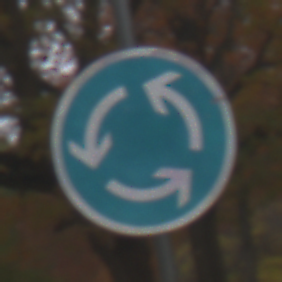
Verkehrszeichen: Kreisverkehr
Umgebung: Outdoor, Nature
Tageszeit: Midday
Wetter: Overcast
Licht: Natural
Jahreszeit: Autumn
Kontrast: LowContrast